Interaction volume radius: 10 \u00c5
Interaction volume height: 20 \u00c5
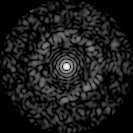
Disorder parameter: 0.8532